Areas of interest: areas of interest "Shanhaiju Square (Longgang Branch)"
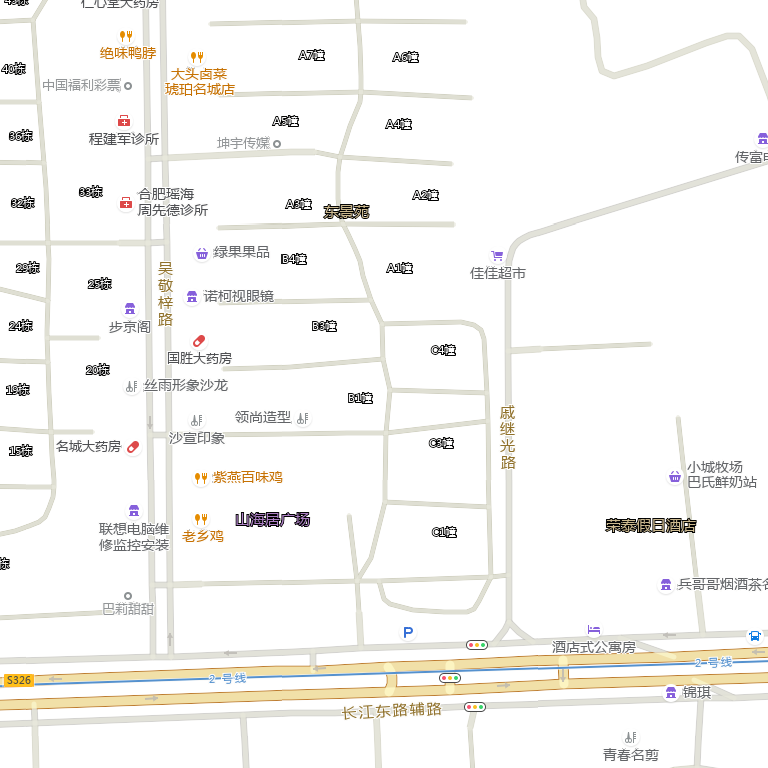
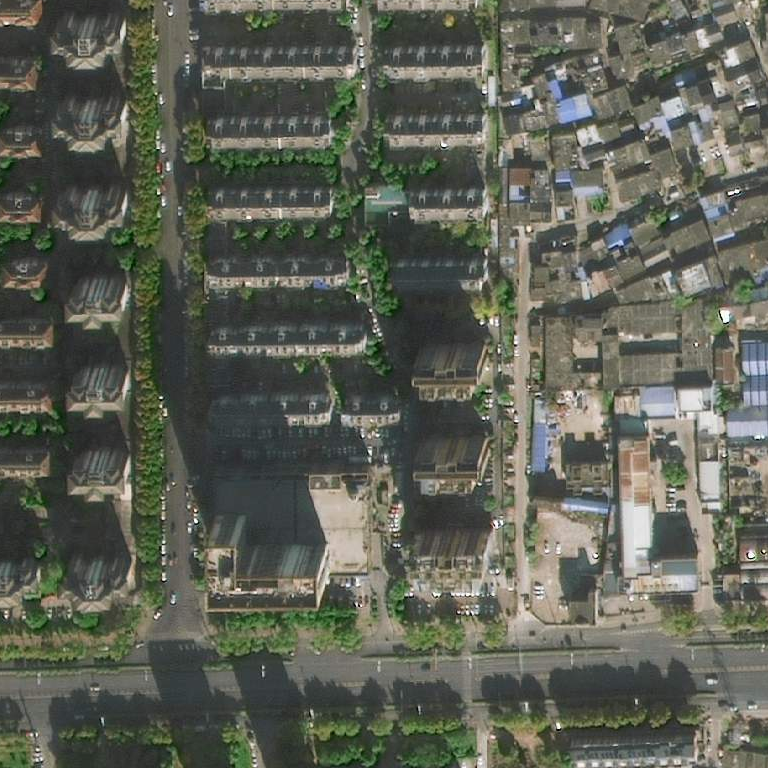